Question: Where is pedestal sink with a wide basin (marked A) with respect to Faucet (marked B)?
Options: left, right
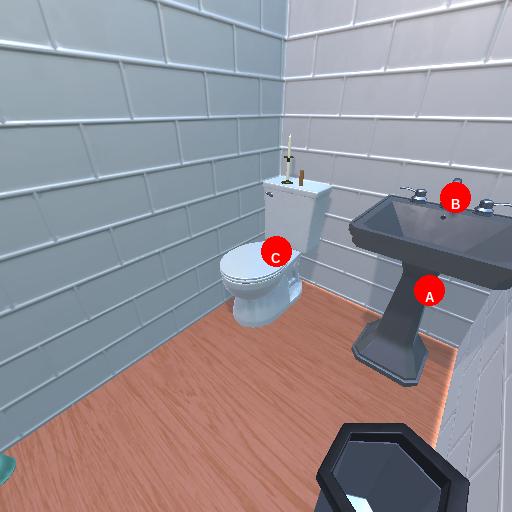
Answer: left